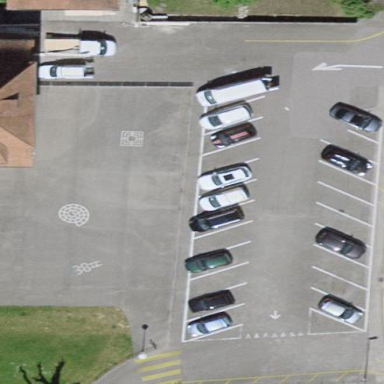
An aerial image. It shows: Parking area with surface.